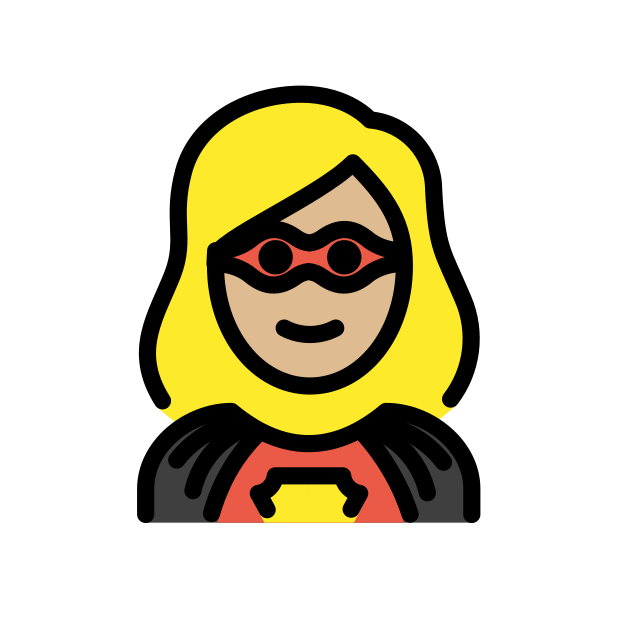
woman superhero: medium-light skin tone